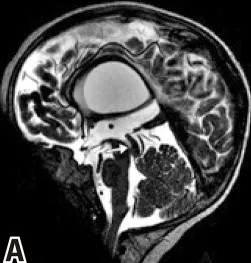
Magnetic resonance imaging T2-weighted sagital image. (A) Aqueductal web (arrow) with supratentorial hydrocephalus and ballooning of the chiasmatic recess. The corpus callosum was thin. Magnetic resonance imaging T2-weighted coronal image.
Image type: radiology (mri)